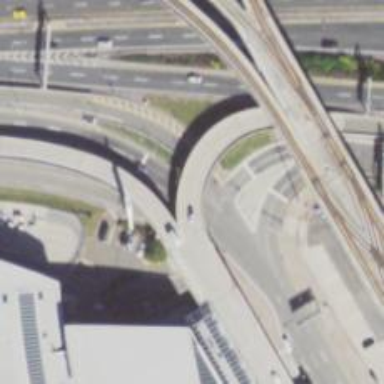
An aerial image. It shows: Tertiary link road passing over bridge.